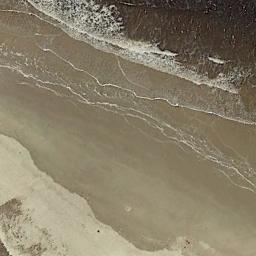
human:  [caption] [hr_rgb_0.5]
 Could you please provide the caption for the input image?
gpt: Light brown sand and somber ocean .

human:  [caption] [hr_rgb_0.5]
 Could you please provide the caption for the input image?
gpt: A ship is going to sea .

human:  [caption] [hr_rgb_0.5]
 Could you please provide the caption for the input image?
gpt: The beach is composed of dark green seawater and a yellow coast .

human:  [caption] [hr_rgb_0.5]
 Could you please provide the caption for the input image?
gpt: The beach with khaki sand and the white waves washed ashore .

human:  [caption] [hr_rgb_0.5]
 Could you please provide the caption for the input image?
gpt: There are water marks on the beach .